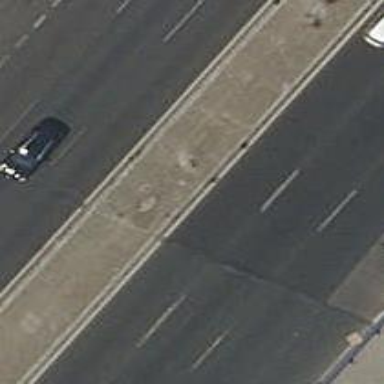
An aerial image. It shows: Kerb serving as barrier.